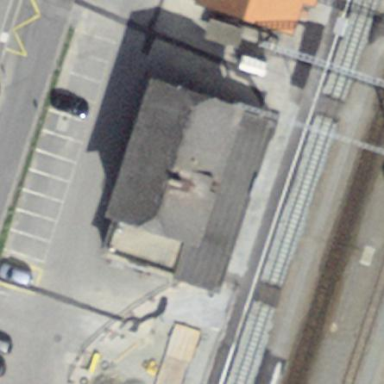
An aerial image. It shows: Train station building with grey half-hipped roof.